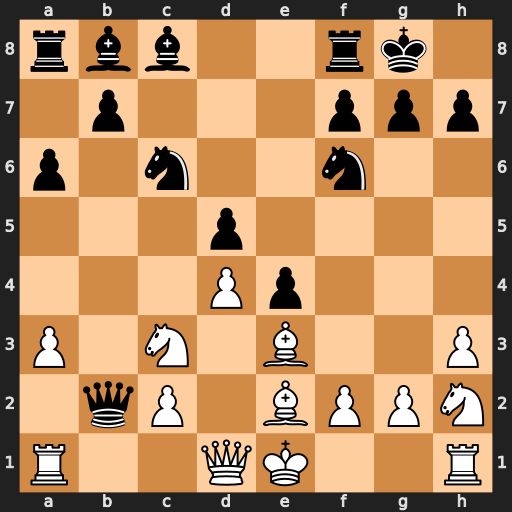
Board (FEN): rbb2rk1/1p3ppp/p1n2n2/3p4/3Pp3/P1N1B2P/1qP1BPPN/R2QK2R
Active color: w
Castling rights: KQ
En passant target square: -
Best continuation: Na4 Qxa1 Qxa1